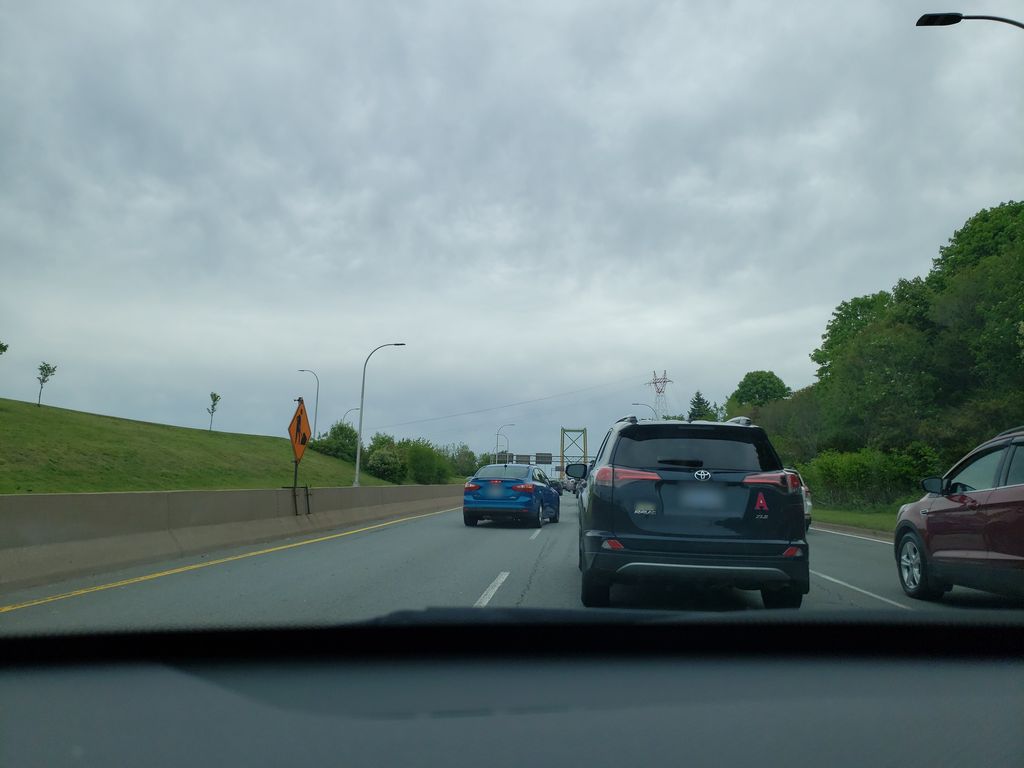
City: halifax